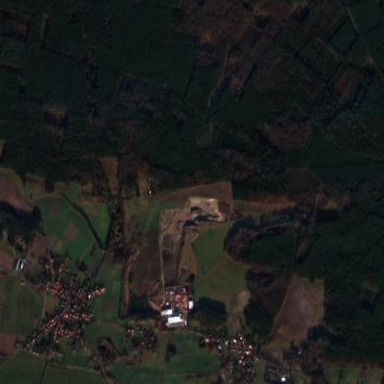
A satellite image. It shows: Quarry area.